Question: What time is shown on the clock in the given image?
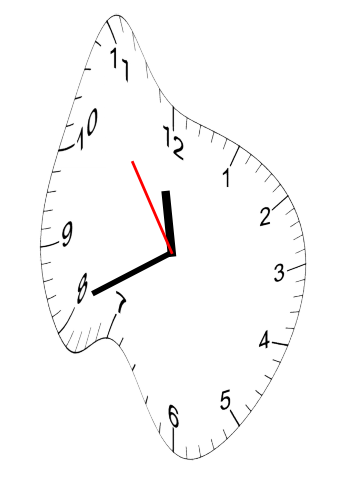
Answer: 11:40:54